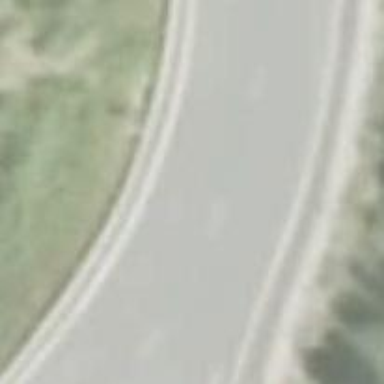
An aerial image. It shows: Secondary road with asphalt surface leading to roundabout.